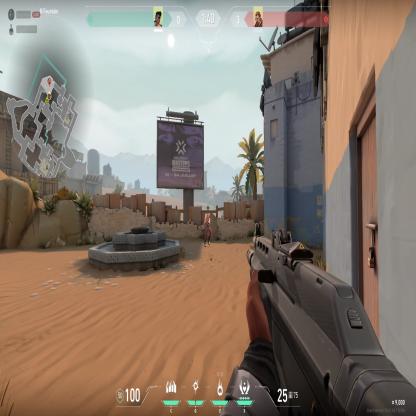
Label: enemy